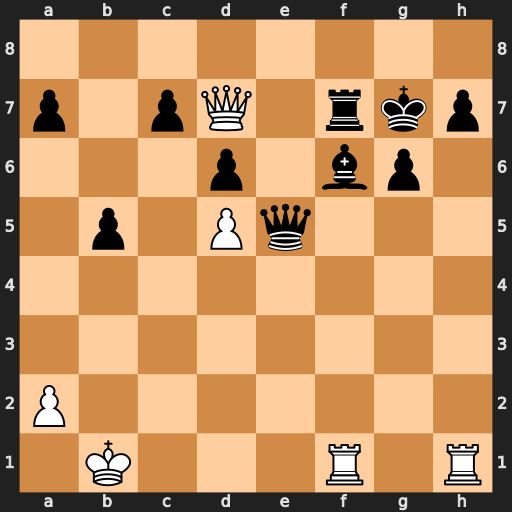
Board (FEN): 8/p1pQ1rkp/3p1bp1/1p1Pq3/8/8/P7/1K3R1R
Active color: w
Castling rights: -
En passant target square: -
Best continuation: Rxh7+ Kxh7 Qxf7+ Kh6 Qxf6 Qxf6 Rxf6